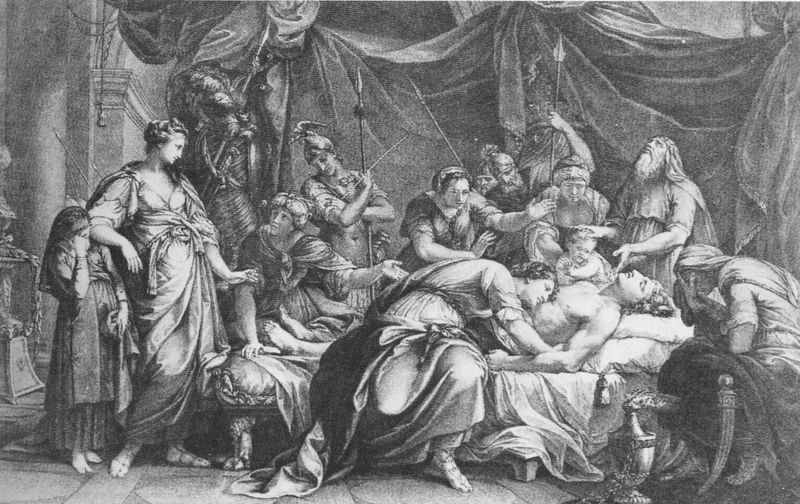
Titel: Andromache beweint den Leichnam Hektors
Künstler: Gavin Hamilton
Standort: London
Institution: British Museum
Schlagwörter: akt, gott, gruppe, held, körper, mann, nackt, schatten, frauen, menschen, mädchen, sitzen, frau, geste, grau, kleid, kleider, lampe, licht, männer, nase, profil, raum, schwarz, szene, säule, weiss, zeichnung, zimmer, dame, gürtel, tuch, bart, jung, architektur, barock, diener, falten, geschichte, historie, leiche, stehen, tod, tot, toter, trauer, vollbart, gesten, vorhang, rauch, boden, gewand, haare, interieur, stoff, adel, decke, gewänder, kind, klassizismus, bühne, theater, locken, genre, kinder, engel, vase, füße, holzschnitt, liegen, man, alter mann, grafik, graphik, krieg, unruhe, historienbild, lanze, soldaten, draperie, bett, sandalen, faltenwurf, laken, gemach, oberkörper, fussboden, barfuss, alter, antike, krank, gefäss, orient, schönheit, weinen, druck, radierung, stich, schwert, säbel, soldat, helm, beten, gebet, mythologie, göttin, menschenmenge, rüstung, kapitell, pölster, trost, leintuch, gestorben, christus, jesus, leichnam, pieta, sterben, totenbett, leid, leiden, dolch, historienmalerei, priester, hellebarde, wächter, baldachin, lanzen, speer, speere, empire, kupferstich, beweinung, reproduktion, turban, stahl, sohn, tränen, totenwache, sterbender, sterbeszene, weinend, zeichnugn, rüstungen, sterbebett, schil, germanicus, klage, beweinen, stahlstich, geisms, bühnenhaft, betrauern, kriegertod, affekte